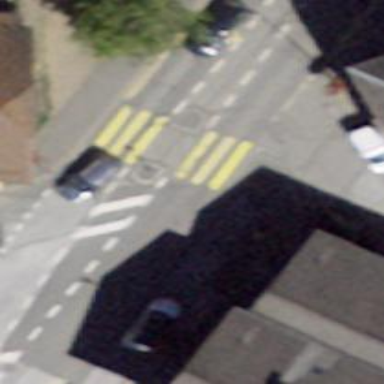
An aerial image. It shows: Marked zebra crossing with island.